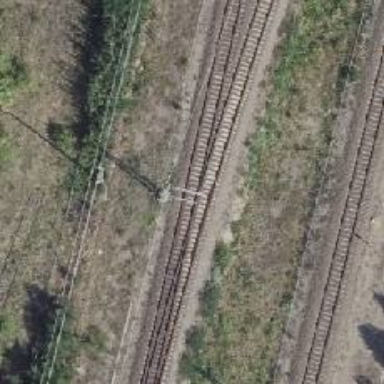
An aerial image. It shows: Railway with electrified contact lines.